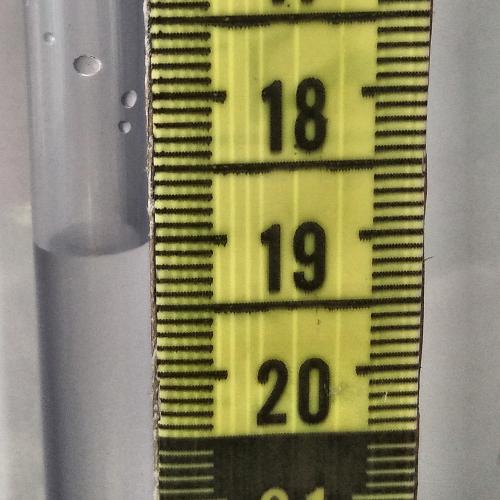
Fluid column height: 19.0 cm